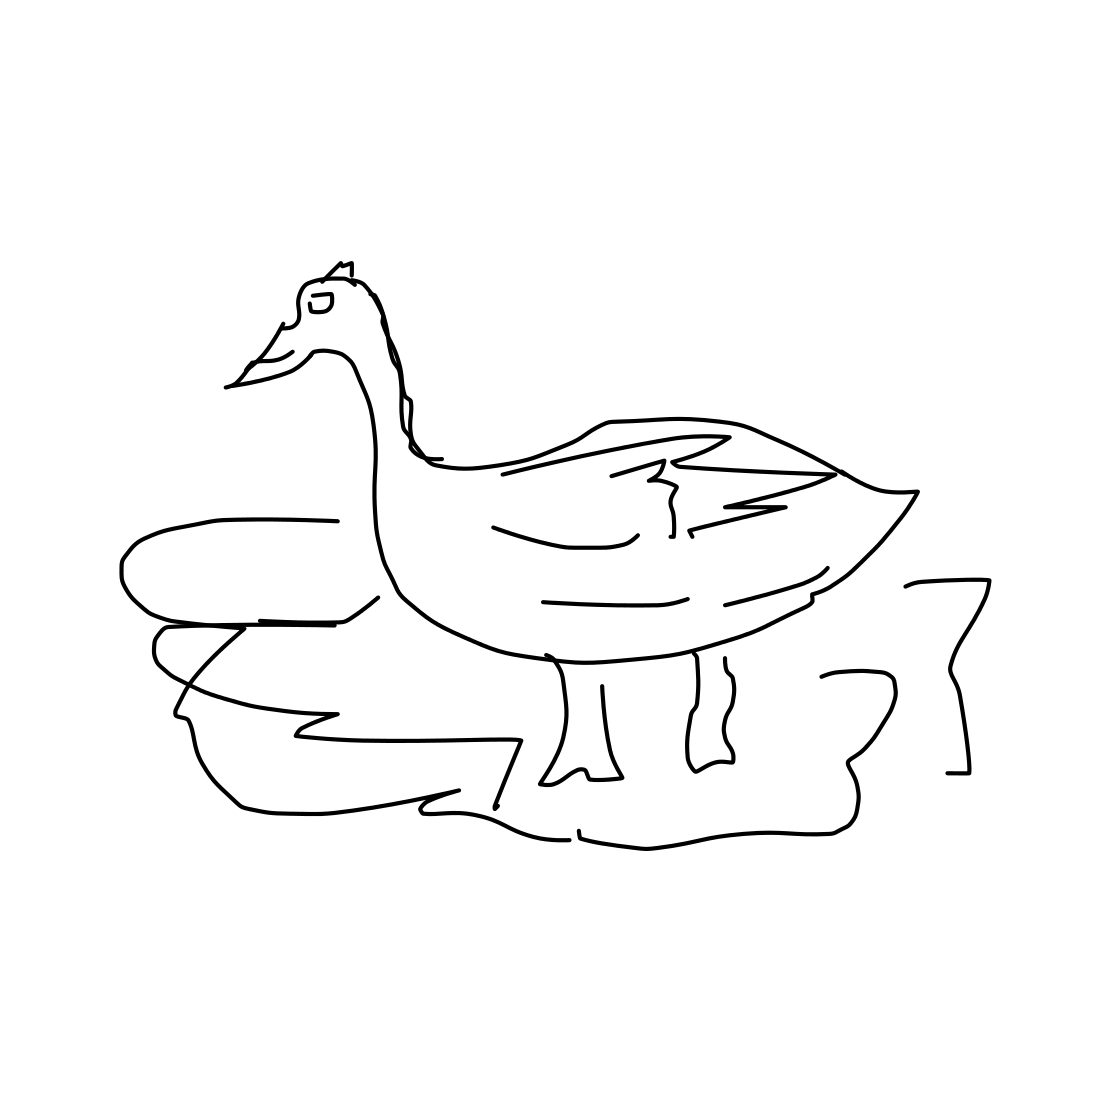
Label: swan